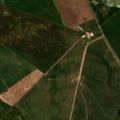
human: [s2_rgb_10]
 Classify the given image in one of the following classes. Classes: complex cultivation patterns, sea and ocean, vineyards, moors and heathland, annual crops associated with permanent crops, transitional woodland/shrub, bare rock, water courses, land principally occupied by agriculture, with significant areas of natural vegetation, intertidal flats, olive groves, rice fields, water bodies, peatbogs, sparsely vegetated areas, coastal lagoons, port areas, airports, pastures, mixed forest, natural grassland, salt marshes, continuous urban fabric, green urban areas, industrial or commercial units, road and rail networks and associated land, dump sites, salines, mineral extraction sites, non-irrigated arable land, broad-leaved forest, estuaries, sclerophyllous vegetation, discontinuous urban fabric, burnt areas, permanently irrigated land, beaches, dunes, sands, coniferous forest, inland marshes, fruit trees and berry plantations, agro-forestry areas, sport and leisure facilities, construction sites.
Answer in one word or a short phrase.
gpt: continuous urban fabric